Question: I have rewards that a user can get in my game. Now they only show if they unlock them. There are 4 different rewards they can get. Now they may have 1 reward unlocked or 2 or 3 or 4. However I want the images to be positioned dynamically so it looks like the image below. In the image below, each line should look the way it is with the number of rewards unlocked.

Now, how would I go upon doing this? (Note: The images are not changing on the Y axis, they will just be dynamically positioned on the X axis, so don't be fooled by the image)
Thanks!
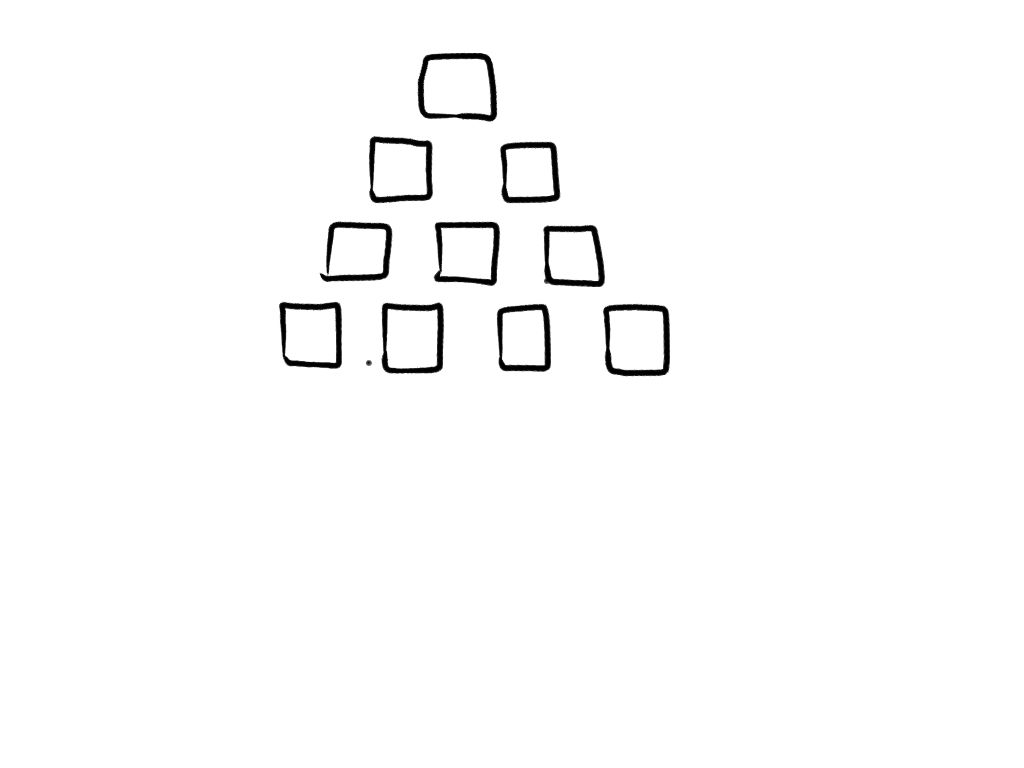
Answer: I would create a custom 'UIView' subclass that does this so that you can use it anywhere that a view can be used.
:
'''
MyFlexibleSpacedButtons *myButtons = [[MyFlexibleSpacedButtons alloc] initWithFrame:CGRectMake(50, 50, 250, 60)];
[myButtons setButtonAtIndex:2 hidden:NO];
[myButtons setButtonAtIndex:0 hidden:NO];
[self.view addSubview:myButtons];
'''
Here is the example class:
:
'''
#import <UIKit/UIKit.h>
@interface MyFlexibleSpacedButtons : UIView
@property (nonatomic, readonly) NSArray *allButtons;
- (void)setButtonAtIndex:(NSUInteger)index hidden:(BOOL)hidden;
@end
'''
:
'''
#import "MyFlexibleSpacedButtons.h"
const NSUInteger maxButtons = 9;
const NSUInteger buttonsPerRow = 3; // This can not be 0.
const CGFloat buttonHeight = 50;
const CGFloat buttonWidth = 50;
const CGFloat spaceBetweenButtons = 10.0;
@interface MyFlexibleSpacedButtons ()
@property (nonatomic, readwrite) NSArray *allButtons;
@end
@implementation MyFlexibleSpacedButtons
@synthesize allButtons;
- (id)initWithFrame:(CGRect)frame
{
NSUInteger numberOfRows = ceil((double)maxButtons / (double)buttonsPerRow);
CGFloat minHeight = buttonHeight * numberOfRows + spaceBetweenButtons * (numberOfRows - 1);
if (frame.size.height < minHeight)
{
frame.size.height = minHeight;
}
CGFloat minWidth = buttonWidth * maxButtons + spaceBetweenButtons * (maxButtons-1);
if (frame.size.width < minWidth)
{
frame.size.width = minWidth;
}
self = [super initWithFrame:frame];
if (self) {
// Defaults
// Uncomment the following line if needed for debugging:
// self.backgroundColor = [UIColor grayColor];
// Create the buttons and add them to the array. Default to hidden buttons
self.allButtons = [NSArray new];
for (int i = 0; i < maxButtons; i++)
{
UIButton *button = [UIButton buttonWithType:UIButtonTypeRoundedRect];
button.hidden = YES;
[button setTitle:[NSString stringWithFormat:@"%d", i] forState:UIControlStateNormal];
[self addSubview:button];
self.allButtons = [self.allButtons arrayByAddingObject:button];
}
[self setButtonFrames];
}
return self;
}
- (void)dealloc
{
allButtons = nil;
}
- (void)setButtonFrames
{
CGFloat viewHeight = self.bounds.size.height;
CGFloat viewWidth = self.bounds.size.width;
NSUInteger buttonCount = [self visibleButtonsCount];
NSUInteger numberOfRows = ceil((double)maxButtons / (double)buttonsPerRow);
CGFloat buttonY = (viewHeight - buttonHeight * numberOfRows - spaceBetweenButtons * (numberOfRows - 1)) / 2;
CGFloat buttonGroupTotalWidth = buttonCount * buttonWidth + (buttonCount - 1) * spaceBetweenButtons;
CGFloat buttonGroupStartingX = (viewWidth - buttonGroupTotalWidth) / 2;
// Set frames of buttons
NSUInteger visibleButtonIndex = 0;
for (int i = 0; i < maxButtons; i++)
{
UIButton *button = [self.allButtons objectAtIndex:i];
if (!button.hidden)
{
CGFloat buttonX = buttonGroupStartingX + visibleButtonIndex % buttonsPerRow * (buttonWidth + spaceBetweenButtons);
button.frame = CGRectMake(buttonX, buttonY, buttonWidth, buttonHeight);
visibleButtonIndex++;
if (visibleButtonIndex % buttonsPerRow == 0)
{
buttonY = buttonY + buttonHeight + spaceBetweenButtons;
}
}
}
}
- (void)setButtonAtIndex:(NSUInteger)index hidden:(BOOL)hidden
{
if (index > maxButtons - 1)
{
return;
}
UIButton *button = [self.allButtons objectAtIndex:index];
button.hidden = hidden;
[self setButtonFrames];
}
- (NSUInteger)visibleButtonsCount
{
NSUInteger buttonCount = 0;
for (UIButton *button in self.allButtons)
{
if (!button.hidden)
{
buttonCount++;
}
}
return buttonCount;
}
@end
'''